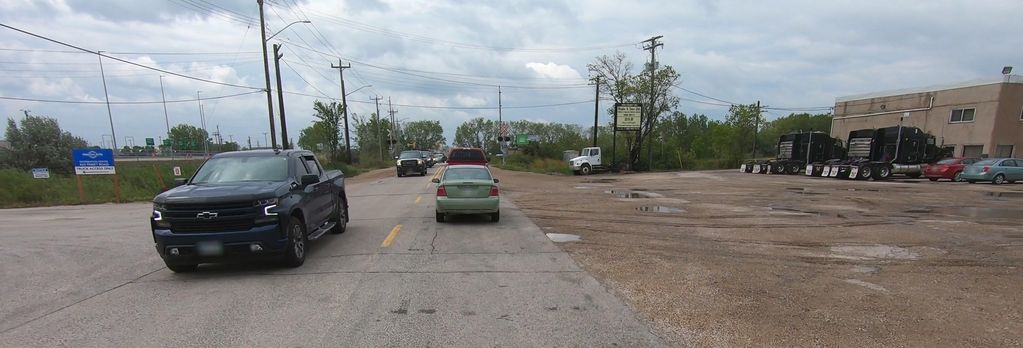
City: winnipeg